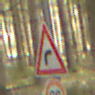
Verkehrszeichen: KurveRechts
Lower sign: Geschwindigkeit30
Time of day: MorningAfternoon
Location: Outdoor (Nature)
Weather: Overcast
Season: Winter
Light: Natural